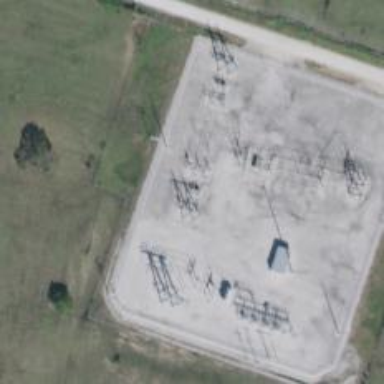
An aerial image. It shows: Switch used for power control.